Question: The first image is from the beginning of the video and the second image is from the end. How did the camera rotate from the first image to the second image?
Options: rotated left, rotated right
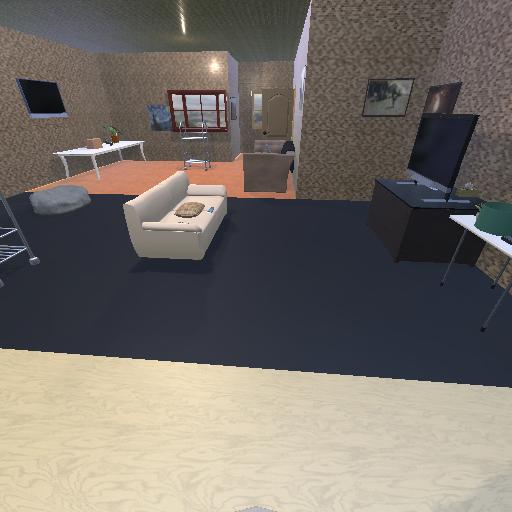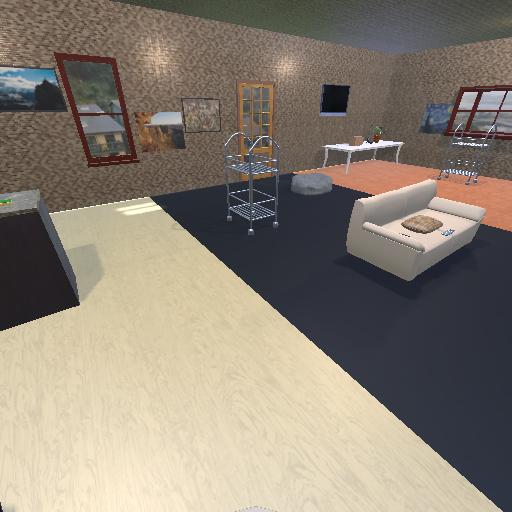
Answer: rotated left